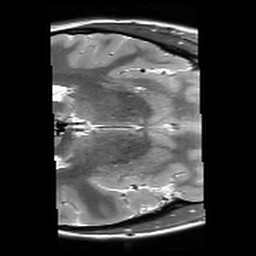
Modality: T2starw
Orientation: axial
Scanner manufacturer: siemens
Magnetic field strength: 3 T
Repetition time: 9.86 s
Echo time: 0.05 s